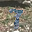
Label: 7